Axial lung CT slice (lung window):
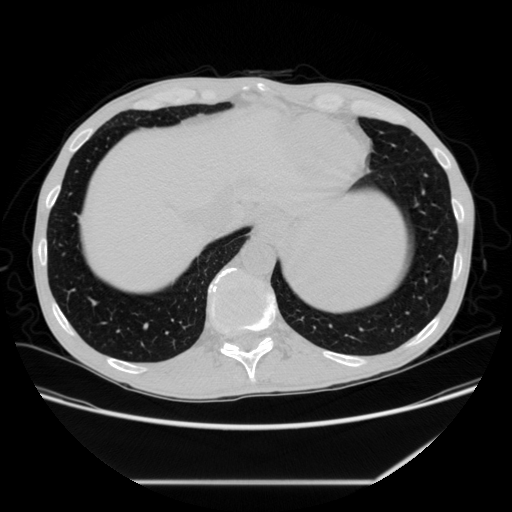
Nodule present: no